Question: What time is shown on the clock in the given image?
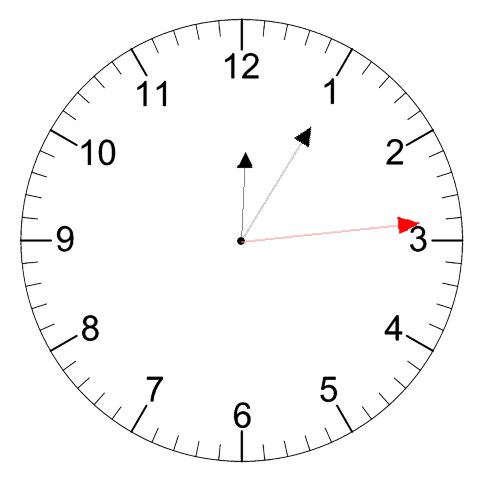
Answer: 12:05:14